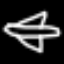
Label: airplane